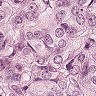
Metastatic tissue present: yes